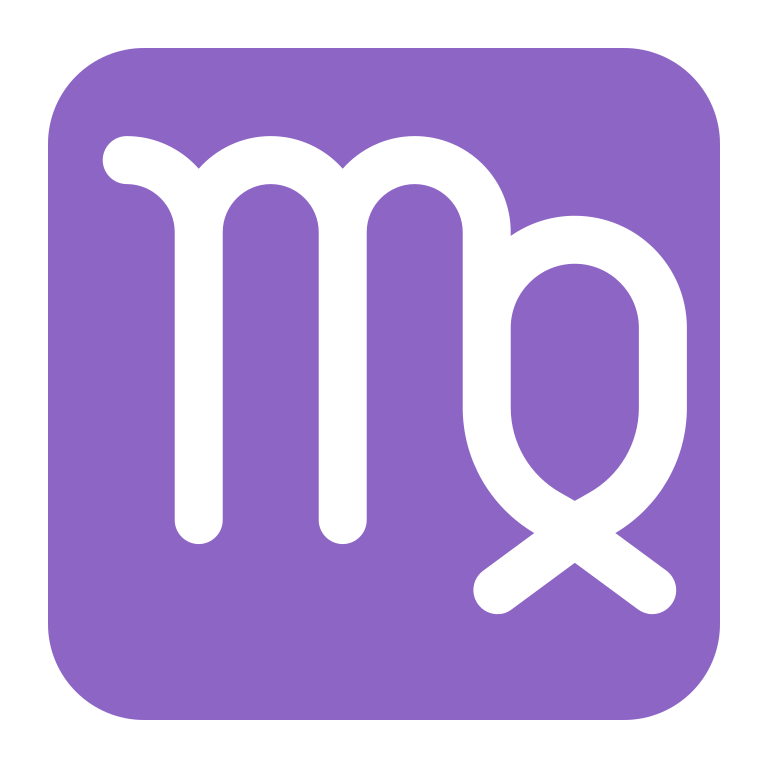
virgo flat